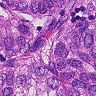
Metastatic tissue present: yes